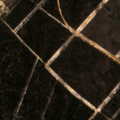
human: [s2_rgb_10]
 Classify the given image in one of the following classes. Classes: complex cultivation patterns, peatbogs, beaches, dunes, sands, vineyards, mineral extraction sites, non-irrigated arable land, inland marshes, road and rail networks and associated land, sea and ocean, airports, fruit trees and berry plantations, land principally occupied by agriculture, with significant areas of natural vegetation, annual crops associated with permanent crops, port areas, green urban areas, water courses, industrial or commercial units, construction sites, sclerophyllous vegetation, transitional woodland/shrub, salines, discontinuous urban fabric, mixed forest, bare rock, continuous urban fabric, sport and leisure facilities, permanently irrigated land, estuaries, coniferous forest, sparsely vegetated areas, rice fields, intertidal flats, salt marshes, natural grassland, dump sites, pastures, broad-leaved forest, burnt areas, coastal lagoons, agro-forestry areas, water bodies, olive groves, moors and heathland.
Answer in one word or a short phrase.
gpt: coniferous forest, transitional woodland/shrub, beaches, dunes, sands